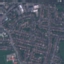
Land use / land cover class: Residential